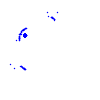
Particle: pion